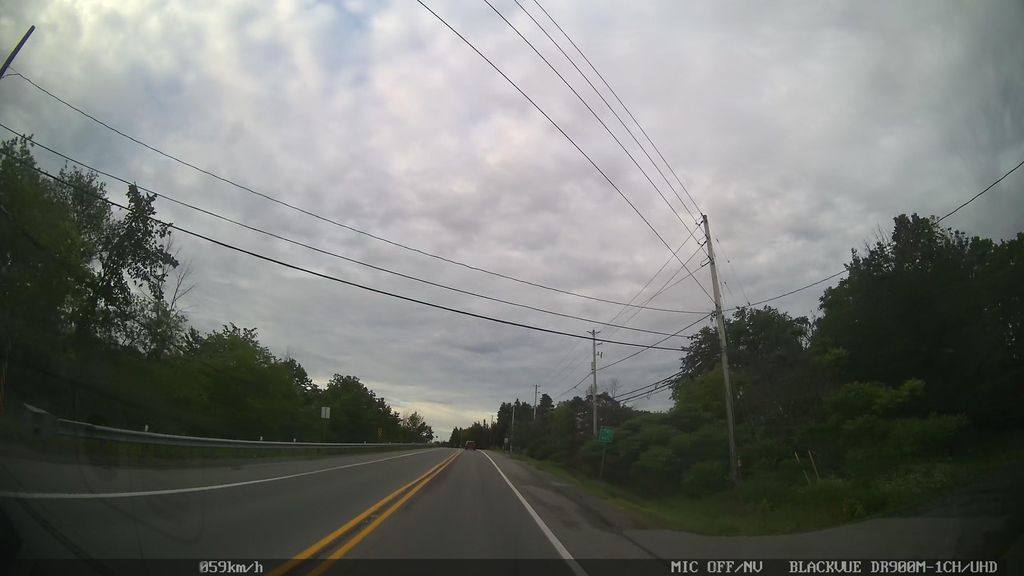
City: ottawa-gatineau